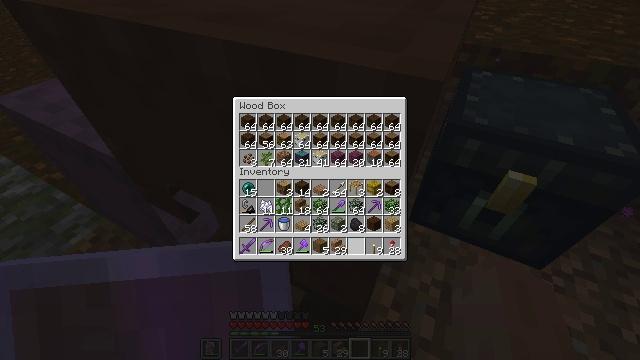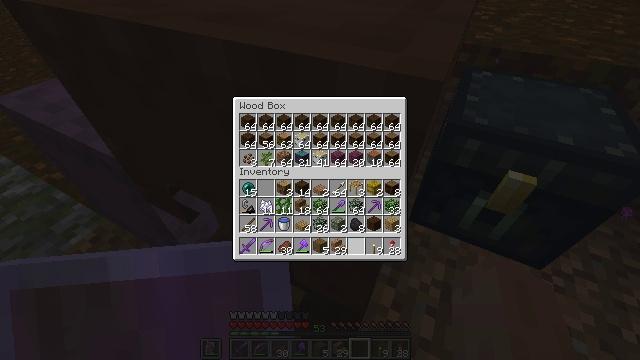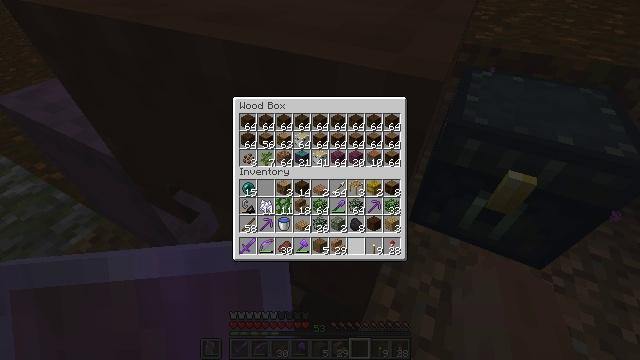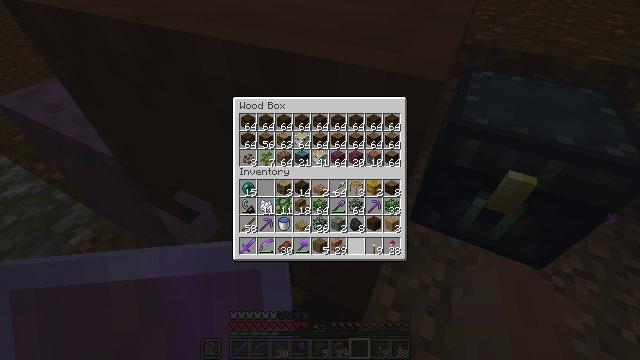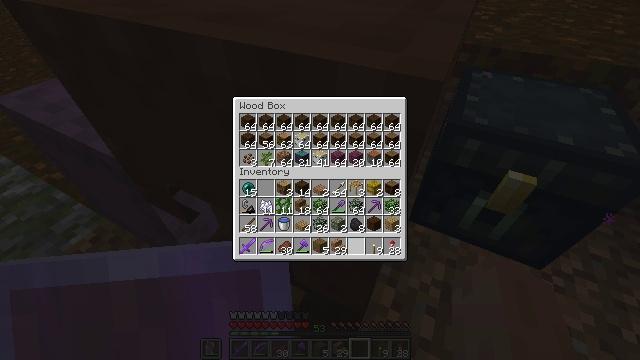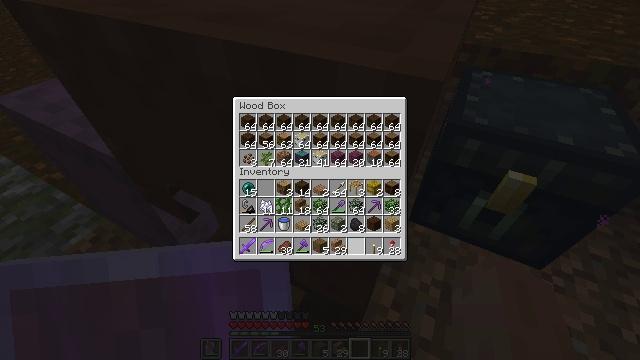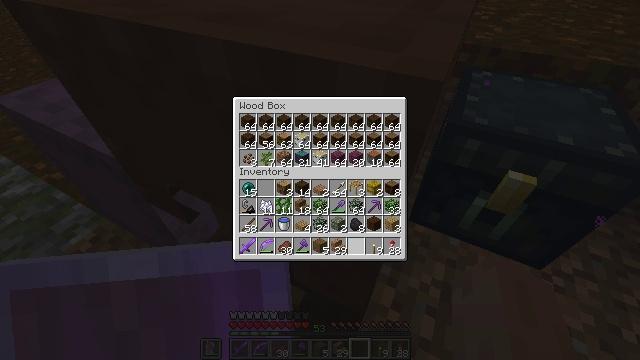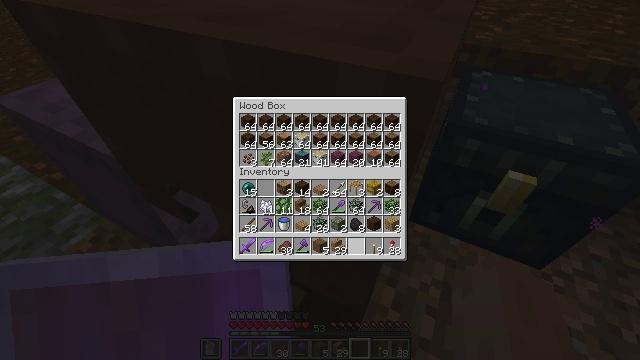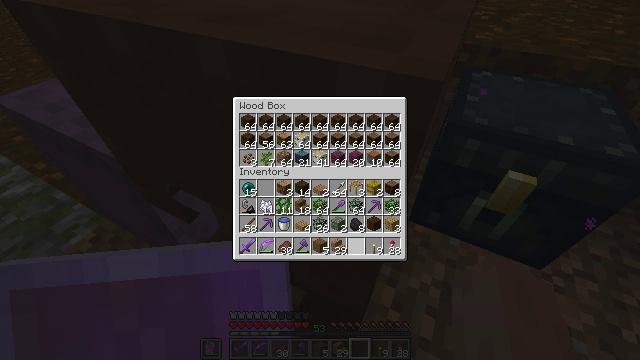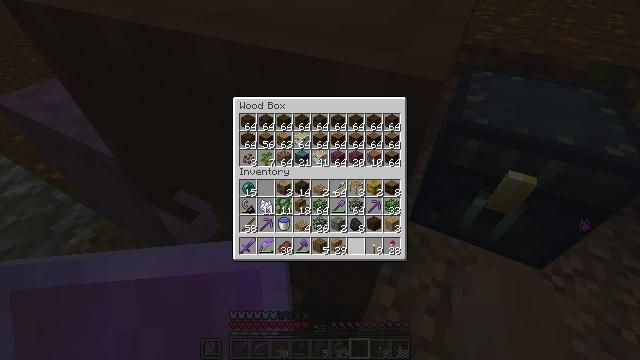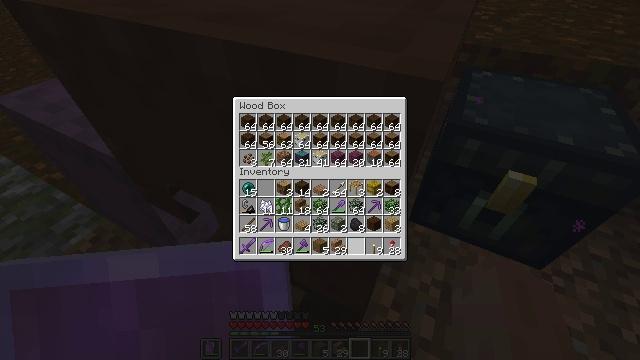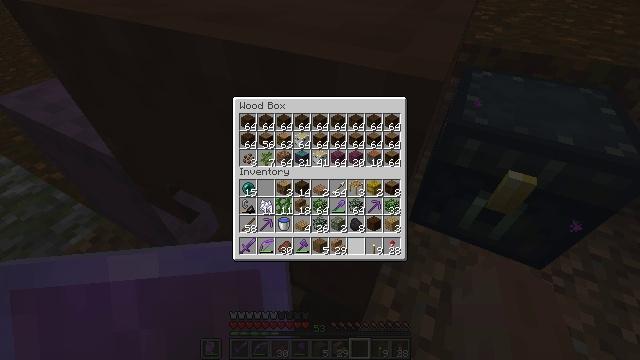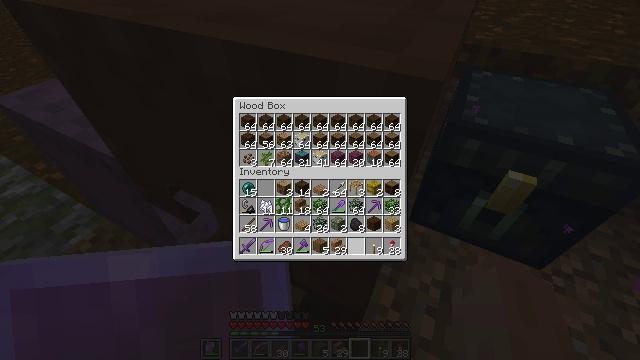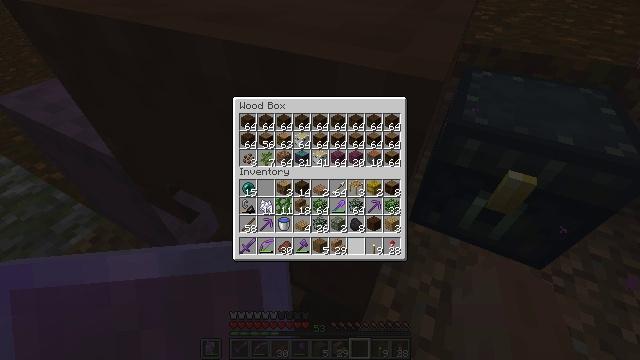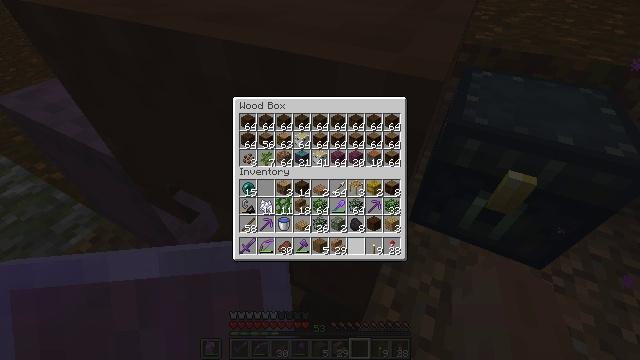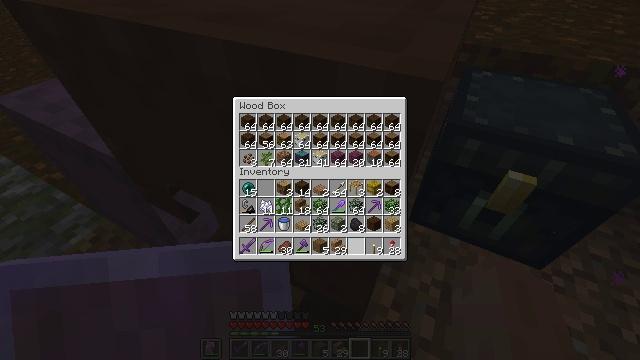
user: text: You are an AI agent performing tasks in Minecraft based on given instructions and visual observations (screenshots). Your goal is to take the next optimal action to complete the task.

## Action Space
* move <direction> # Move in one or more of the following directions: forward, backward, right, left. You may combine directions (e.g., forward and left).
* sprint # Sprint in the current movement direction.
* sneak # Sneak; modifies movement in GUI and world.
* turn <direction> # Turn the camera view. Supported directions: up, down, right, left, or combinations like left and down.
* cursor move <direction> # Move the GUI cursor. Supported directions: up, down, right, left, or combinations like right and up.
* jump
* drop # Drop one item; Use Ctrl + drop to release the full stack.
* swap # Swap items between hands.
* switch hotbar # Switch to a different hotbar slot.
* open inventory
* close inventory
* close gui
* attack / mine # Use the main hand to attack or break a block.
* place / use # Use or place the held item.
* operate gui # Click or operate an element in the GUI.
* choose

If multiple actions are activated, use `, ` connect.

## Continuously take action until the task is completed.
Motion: motion action
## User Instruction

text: Put back the crafting table.
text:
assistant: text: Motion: no_op
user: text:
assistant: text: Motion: no_op
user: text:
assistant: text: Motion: no_op
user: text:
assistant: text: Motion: no_op
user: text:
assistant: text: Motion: no_op
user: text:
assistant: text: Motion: no_op
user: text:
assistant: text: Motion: no_op
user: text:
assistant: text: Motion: no_op
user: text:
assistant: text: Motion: no_op
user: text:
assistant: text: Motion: no_op
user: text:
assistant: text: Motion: no_op
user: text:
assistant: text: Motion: no_op
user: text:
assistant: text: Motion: no_op
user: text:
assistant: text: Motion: no_op
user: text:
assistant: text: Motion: no_op
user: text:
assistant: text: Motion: no_op
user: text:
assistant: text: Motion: no_op
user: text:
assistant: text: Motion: no_op
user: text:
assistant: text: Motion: no_op
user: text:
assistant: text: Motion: no_op
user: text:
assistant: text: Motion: no_op
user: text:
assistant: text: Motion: no_op
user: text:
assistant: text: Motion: no_op
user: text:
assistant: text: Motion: no_op
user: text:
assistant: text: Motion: no_op
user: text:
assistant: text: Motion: no_op
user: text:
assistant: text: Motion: no_op
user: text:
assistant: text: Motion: no_op
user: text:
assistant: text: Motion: no_op
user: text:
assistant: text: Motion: no_op